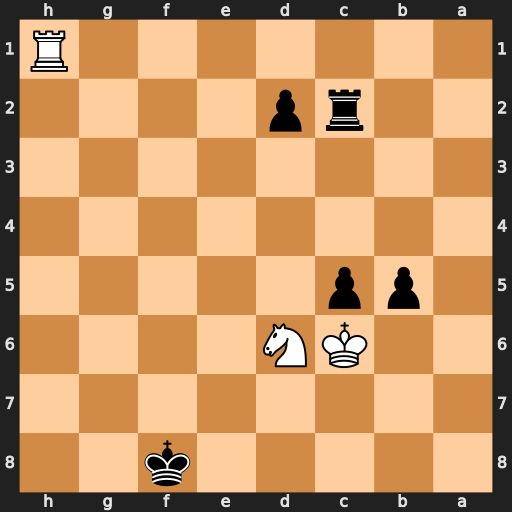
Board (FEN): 5k2/8/2KN4/1pp5/8/8/2rp4/7R
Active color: b
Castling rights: -
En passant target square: -
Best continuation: Rc1 Rh8+ Kg7